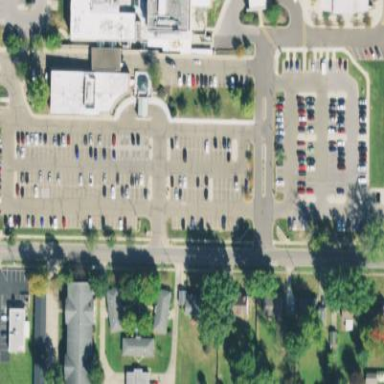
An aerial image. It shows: Parking space is available.